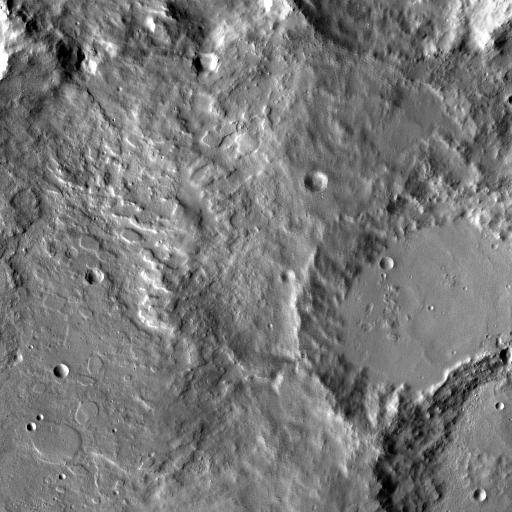
Crater classes present: Background, Other